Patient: sex M, age 47
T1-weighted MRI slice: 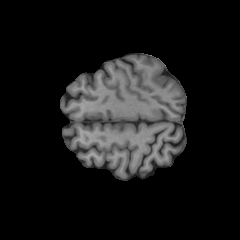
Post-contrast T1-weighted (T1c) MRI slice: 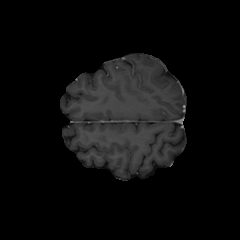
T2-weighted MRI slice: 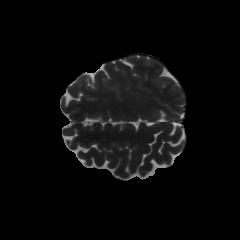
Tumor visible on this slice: yes
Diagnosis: Glioblastoma, IDH-wildtype
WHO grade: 4